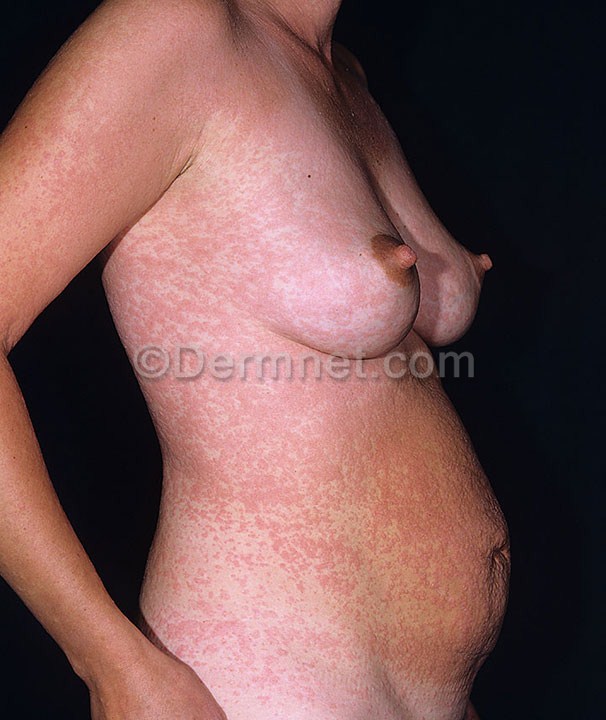
Disease: Urticaria Hives